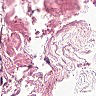
Metastatic tissue present: no